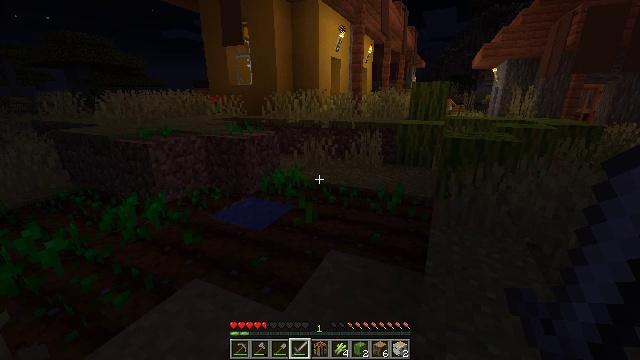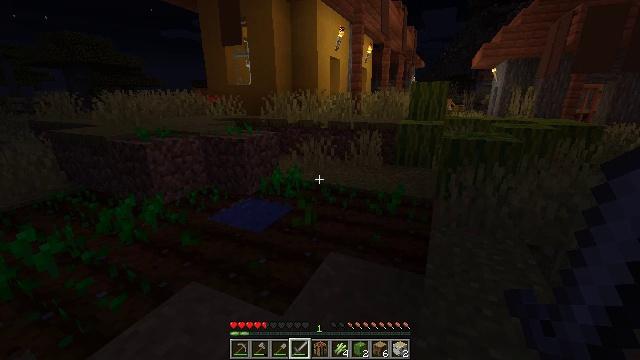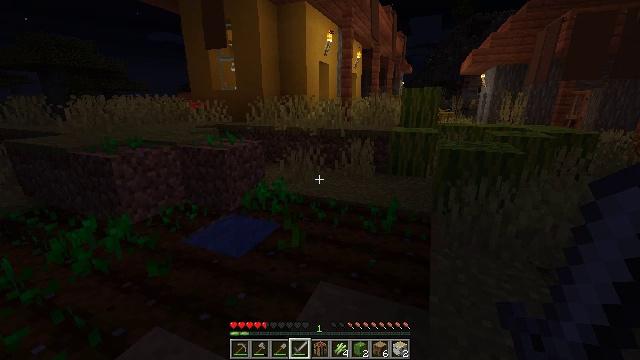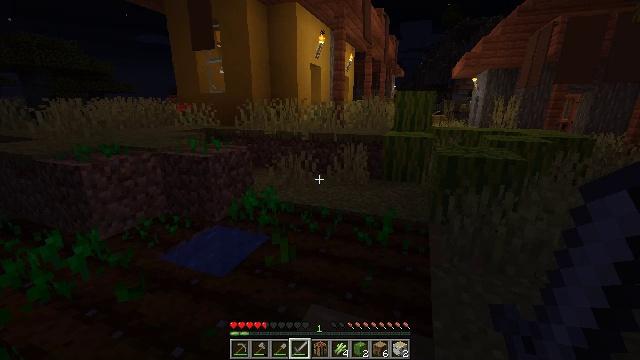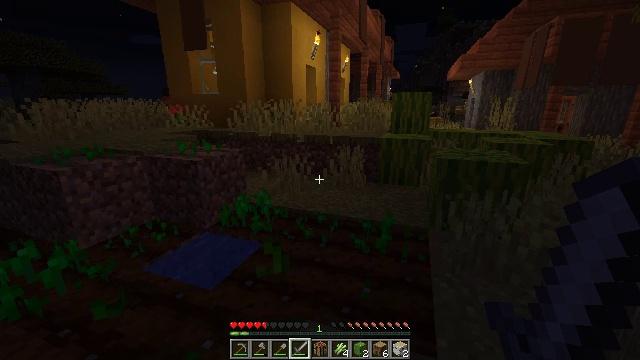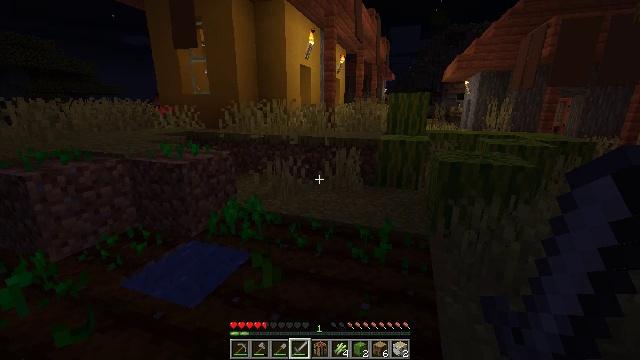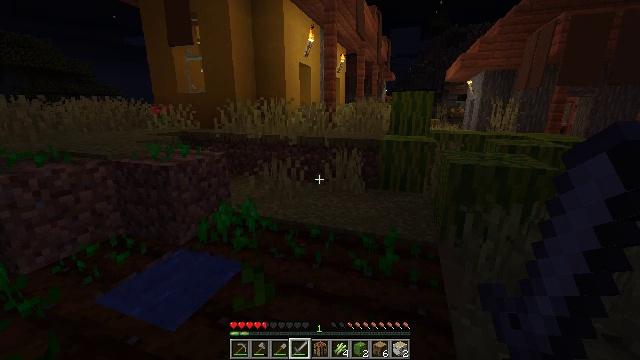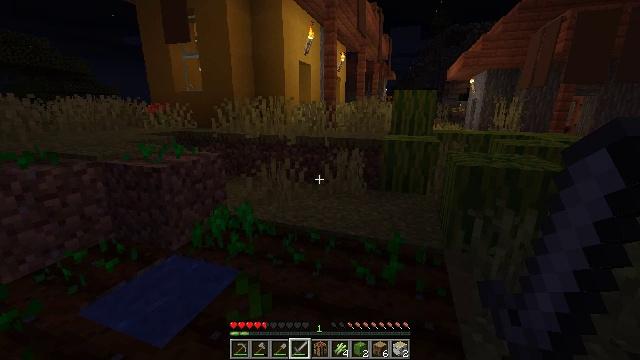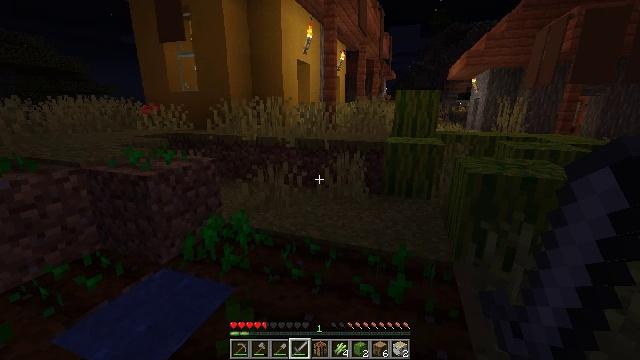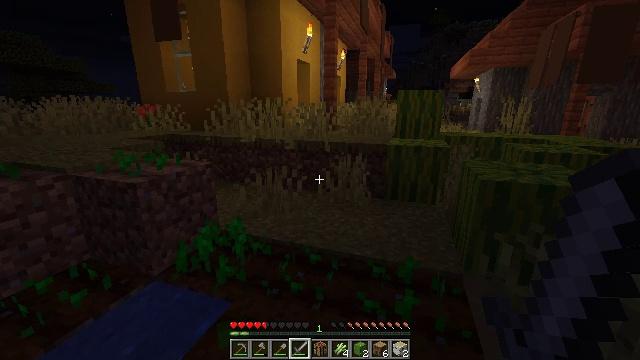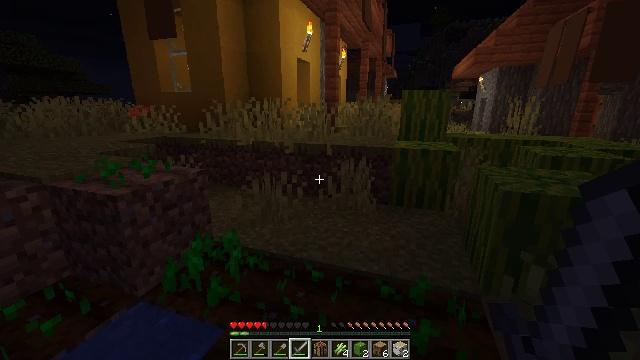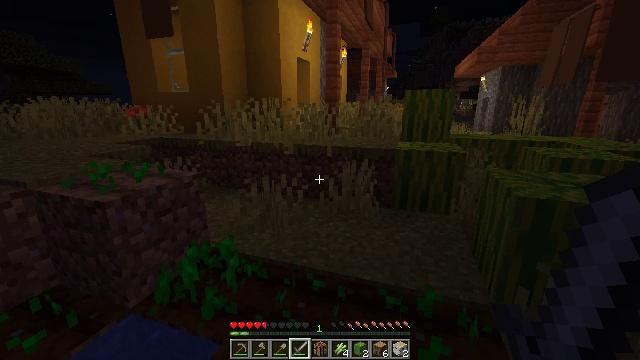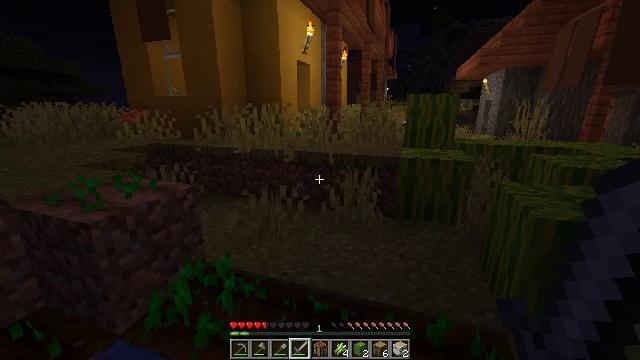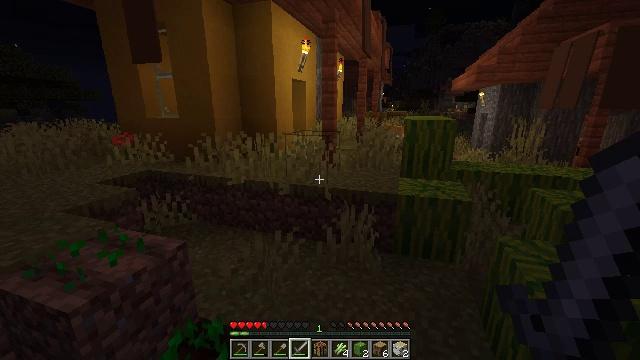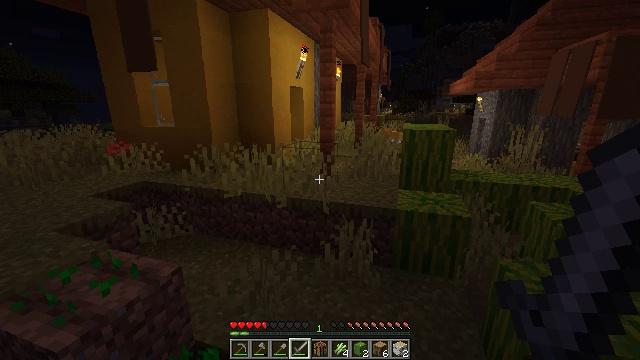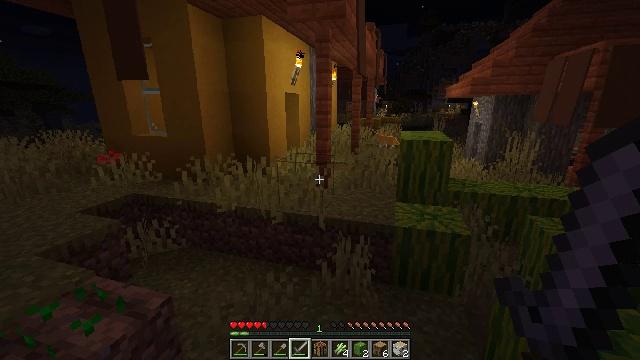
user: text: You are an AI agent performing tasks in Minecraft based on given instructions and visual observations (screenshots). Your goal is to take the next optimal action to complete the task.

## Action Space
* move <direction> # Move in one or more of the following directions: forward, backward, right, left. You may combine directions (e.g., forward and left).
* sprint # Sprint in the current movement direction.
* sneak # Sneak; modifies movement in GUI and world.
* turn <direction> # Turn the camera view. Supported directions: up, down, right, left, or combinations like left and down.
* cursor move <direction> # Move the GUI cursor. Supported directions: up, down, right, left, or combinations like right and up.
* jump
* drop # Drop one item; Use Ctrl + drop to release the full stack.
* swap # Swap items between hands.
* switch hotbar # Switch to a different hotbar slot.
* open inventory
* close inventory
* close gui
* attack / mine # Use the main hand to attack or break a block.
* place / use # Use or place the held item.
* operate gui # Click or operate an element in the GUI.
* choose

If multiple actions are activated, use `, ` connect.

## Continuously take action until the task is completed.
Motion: motion action
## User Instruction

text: Mine the acacia door to collect it.
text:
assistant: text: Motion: move forward
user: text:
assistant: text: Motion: move forward, turn right and up
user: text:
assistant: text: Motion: move forward, turn right
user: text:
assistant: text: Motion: move forward
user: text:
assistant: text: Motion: move forward, turn right
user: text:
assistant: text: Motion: move forward
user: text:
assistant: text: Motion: move forward
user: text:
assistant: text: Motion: move forward
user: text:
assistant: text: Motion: move forward
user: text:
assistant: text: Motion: move forward
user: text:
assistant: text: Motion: move forward
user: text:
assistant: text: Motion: move forward, jump
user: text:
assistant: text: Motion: move forward, jump
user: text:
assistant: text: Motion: move forward, jump
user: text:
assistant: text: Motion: move forward, jump
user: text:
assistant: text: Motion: move forward, turn right
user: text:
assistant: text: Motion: move forward
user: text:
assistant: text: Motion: move forward
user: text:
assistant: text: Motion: move forward
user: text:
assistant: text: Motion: move forward
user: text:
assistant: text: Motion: move forward
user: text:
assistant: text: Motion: move forward
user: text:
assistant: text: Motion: move forward
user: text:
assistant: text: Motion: move forward
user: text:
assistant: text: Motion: move forward
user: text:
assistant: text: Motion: move forward
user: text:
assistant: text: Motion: move forward, jump
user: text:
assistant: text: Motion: move forward, jump
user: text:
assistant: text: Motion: move forward, jump
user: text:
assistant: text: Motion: move forward